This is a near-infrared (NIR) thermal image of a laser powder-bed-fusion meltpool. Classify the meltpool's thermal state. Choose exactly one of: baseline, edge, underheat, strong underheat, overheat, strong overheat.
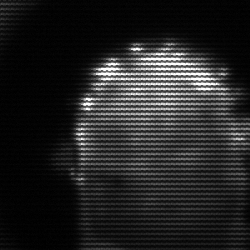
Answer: baseline